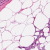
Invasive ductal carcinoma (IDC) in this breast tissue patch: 0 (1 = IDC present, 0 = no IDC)